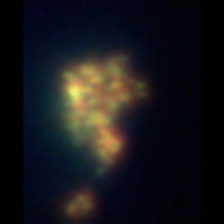
Taxon: Unknown_detritus
Group: Unknown